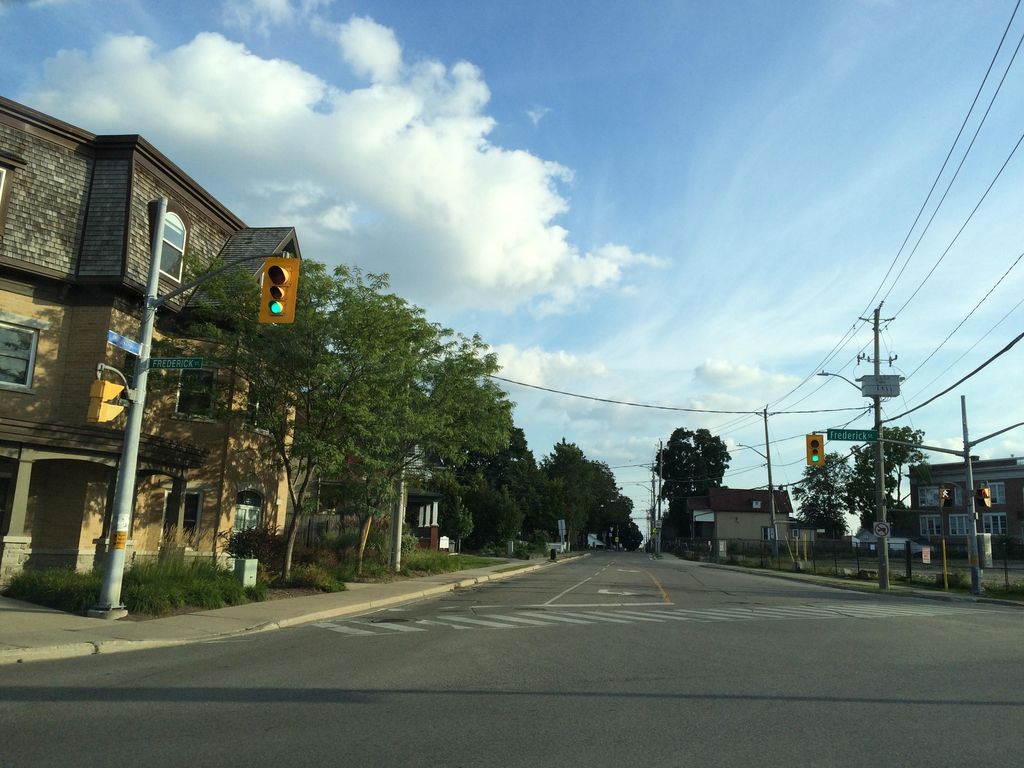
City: kitchener-waterloo